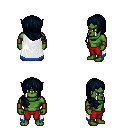
a pixel art fantasy rpg character, male body template, orc, green skin, white trimmed cape, red pants, raven right-swept hairstyle, leather bracers, four views (front, back, left, right), 2x2 character sprite sheet, small pixel art, hard edges, no anti-aliasing